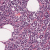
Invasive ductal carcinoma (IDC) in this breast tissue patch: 1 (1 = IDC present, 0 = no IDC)